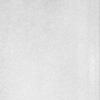
Label: dusty